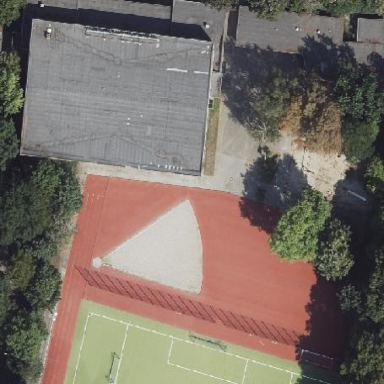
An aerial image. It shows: Grey-roofed sports centre with multiple sports facilities.